Field crop: tomato
Growth stage: 1
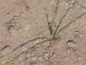
Species: cyperus